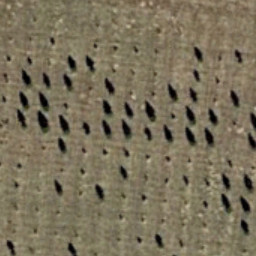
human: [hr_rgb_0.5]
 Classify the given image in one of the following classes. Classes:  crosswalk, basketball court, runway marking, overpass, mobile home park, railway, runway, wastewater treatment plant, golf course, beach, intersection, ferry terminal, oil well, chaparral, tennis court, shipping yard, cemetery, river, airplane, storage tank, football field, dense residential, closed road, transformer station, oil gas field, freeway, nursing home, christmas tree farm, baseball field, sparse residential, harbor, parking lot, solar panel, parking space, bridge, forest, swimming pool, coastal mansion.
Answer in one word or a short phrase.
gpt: christmas tree farm